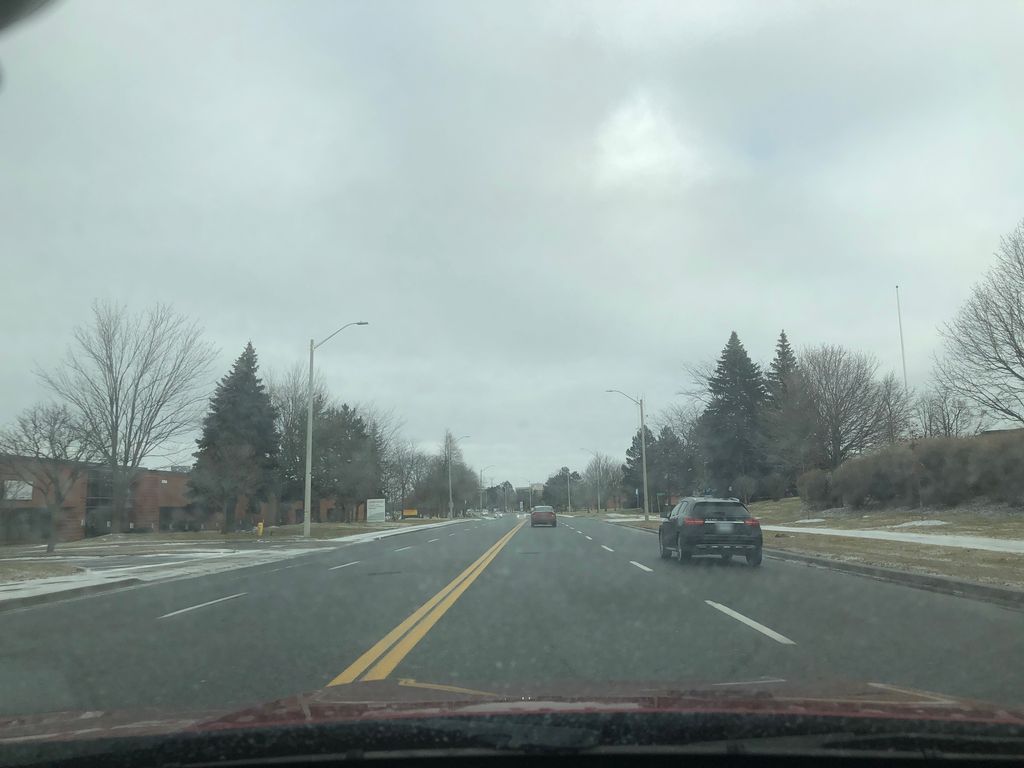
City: toronto